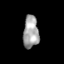
Tissue: skin
Cell type: Epithelial cells
Senescence score: 0.2834
Nuclear area (px): 488
Mean DAPI intensity: 164.953